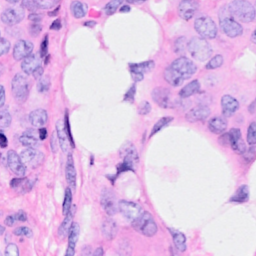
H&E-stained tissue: Breast